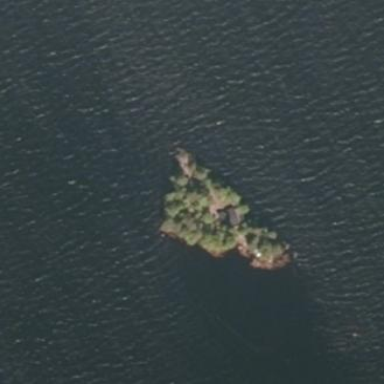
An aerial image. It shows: Islet surrounded by woodland.